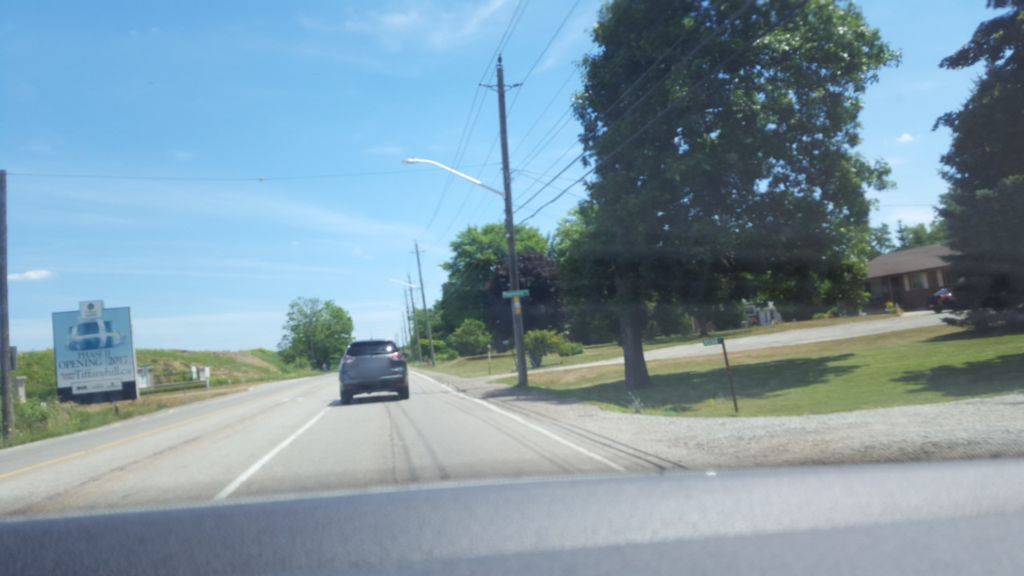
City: hamilton